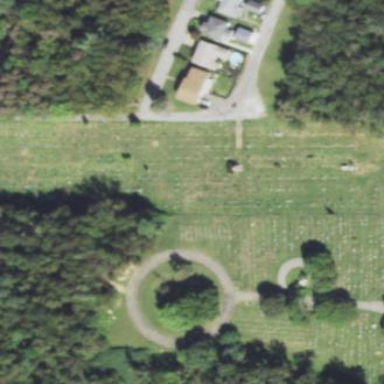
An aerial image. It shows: Cemetery.